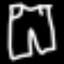
Label: pants